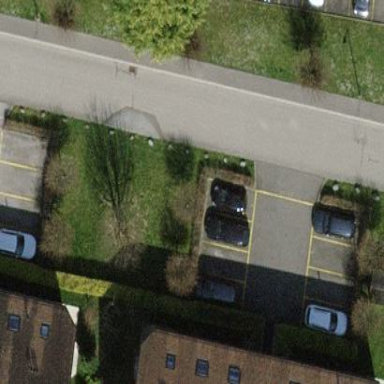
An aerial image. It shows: Parking area with surface.